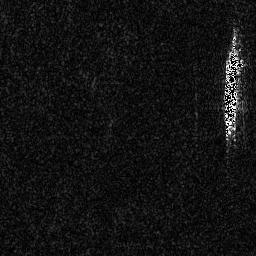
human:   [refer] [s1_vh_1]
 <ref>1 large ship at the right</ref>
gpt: <box>[[85, 19, 95, 52, 0]]</box>